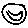
Label: smiley face